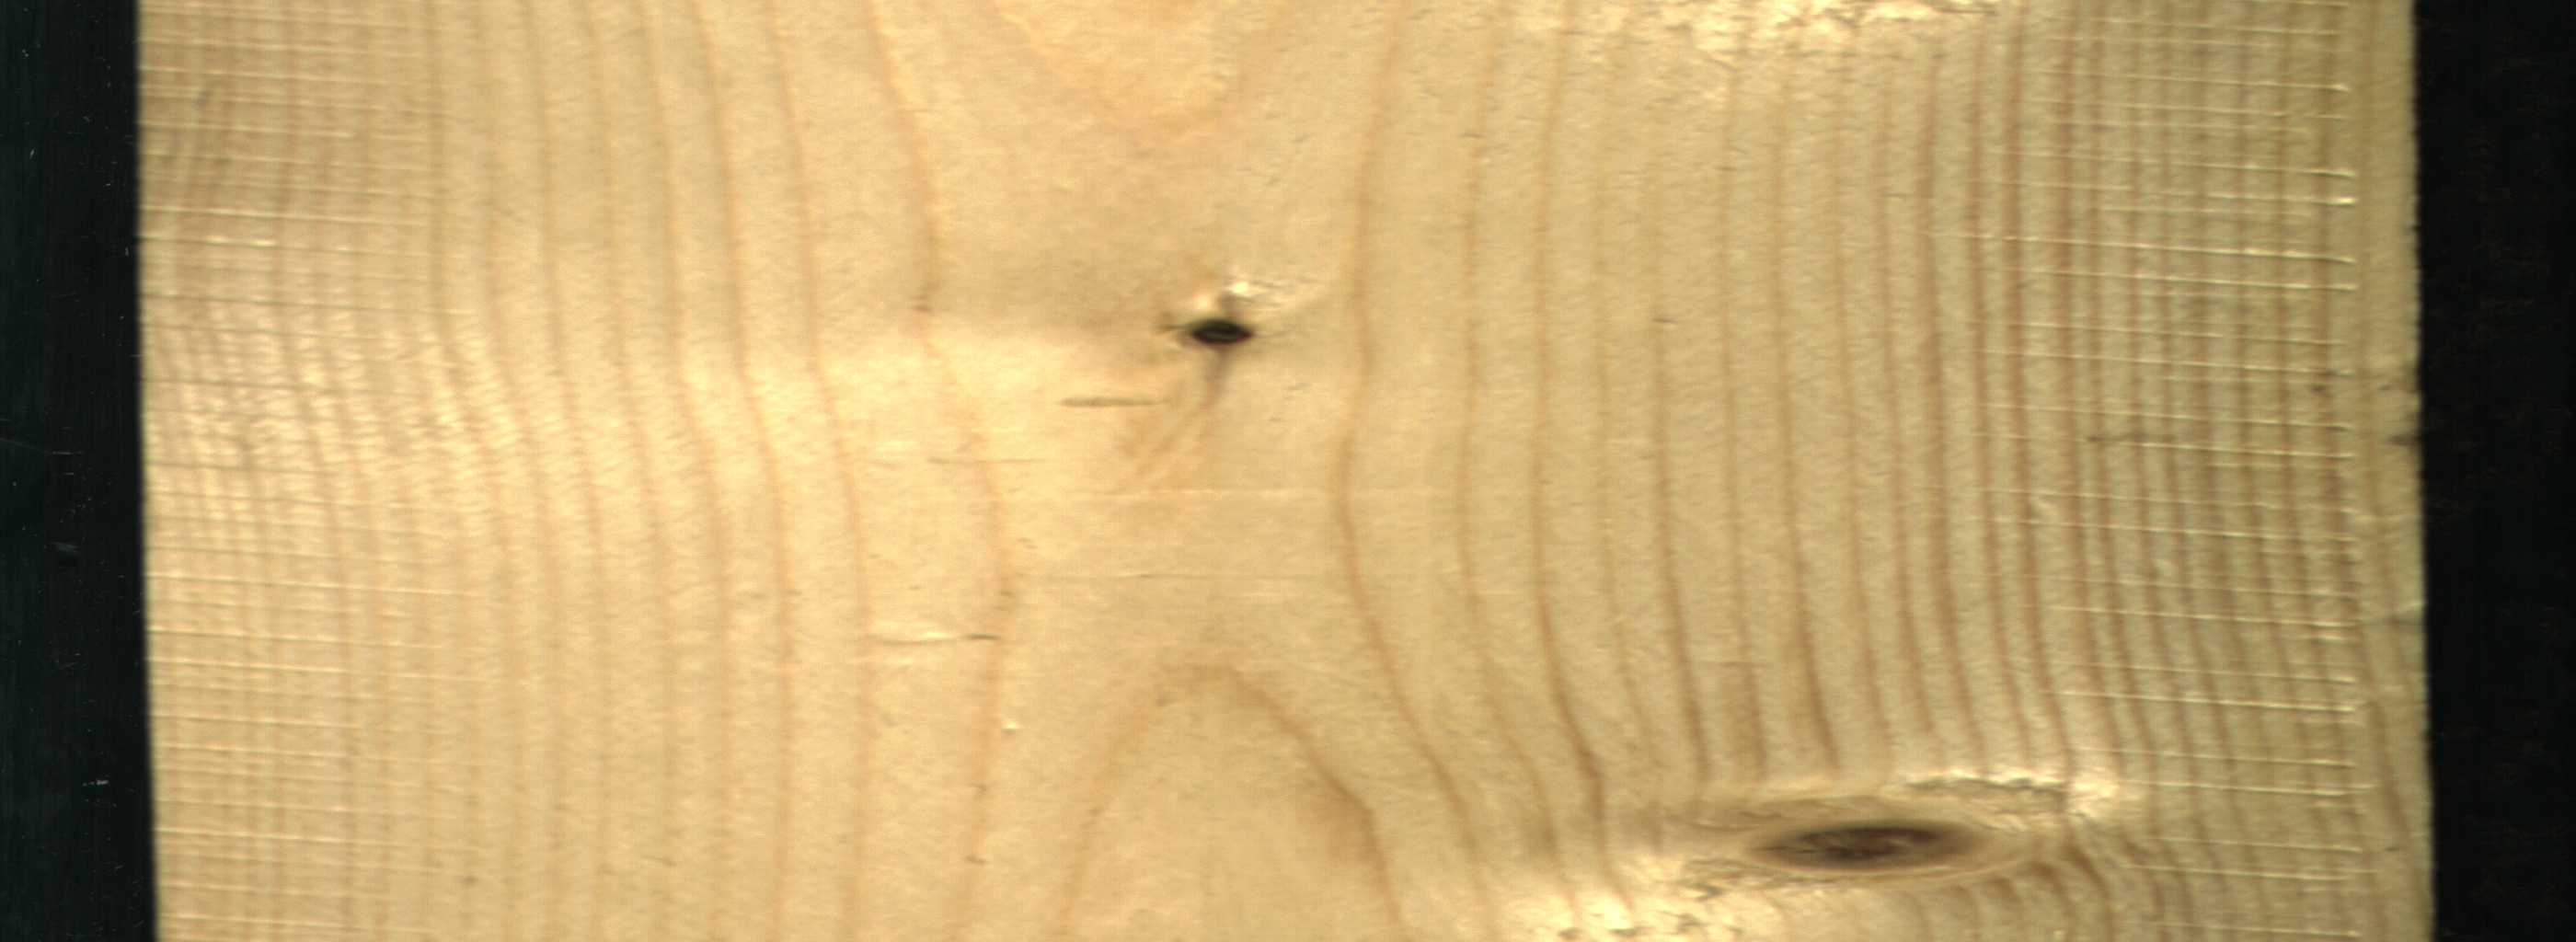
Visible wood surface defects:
Dead_Knot
Live_Knot